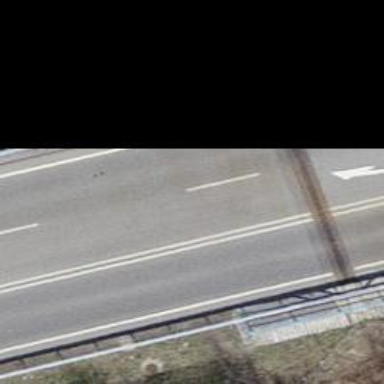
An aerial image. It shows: Asphalt trunk motorway.